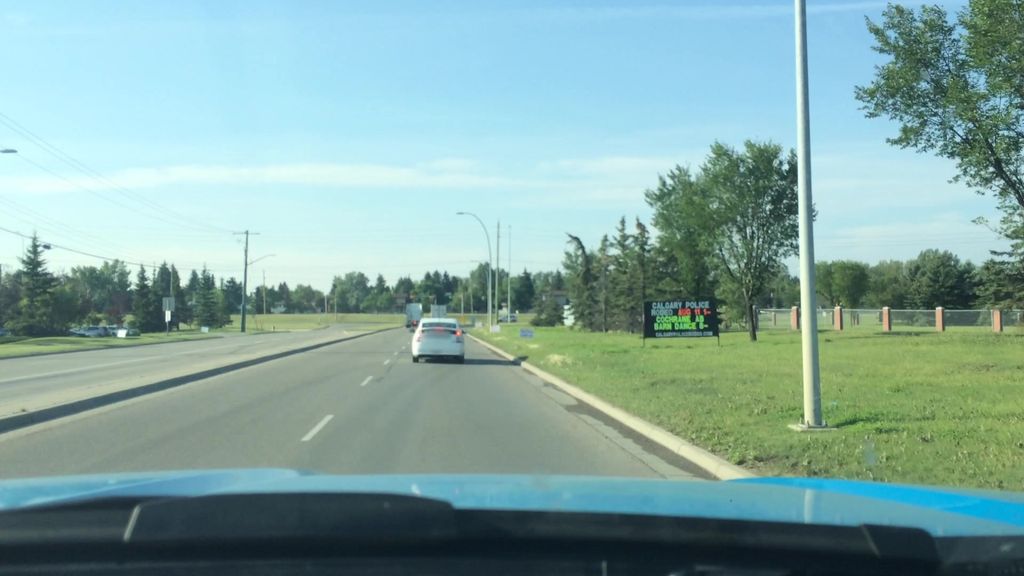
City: calgary